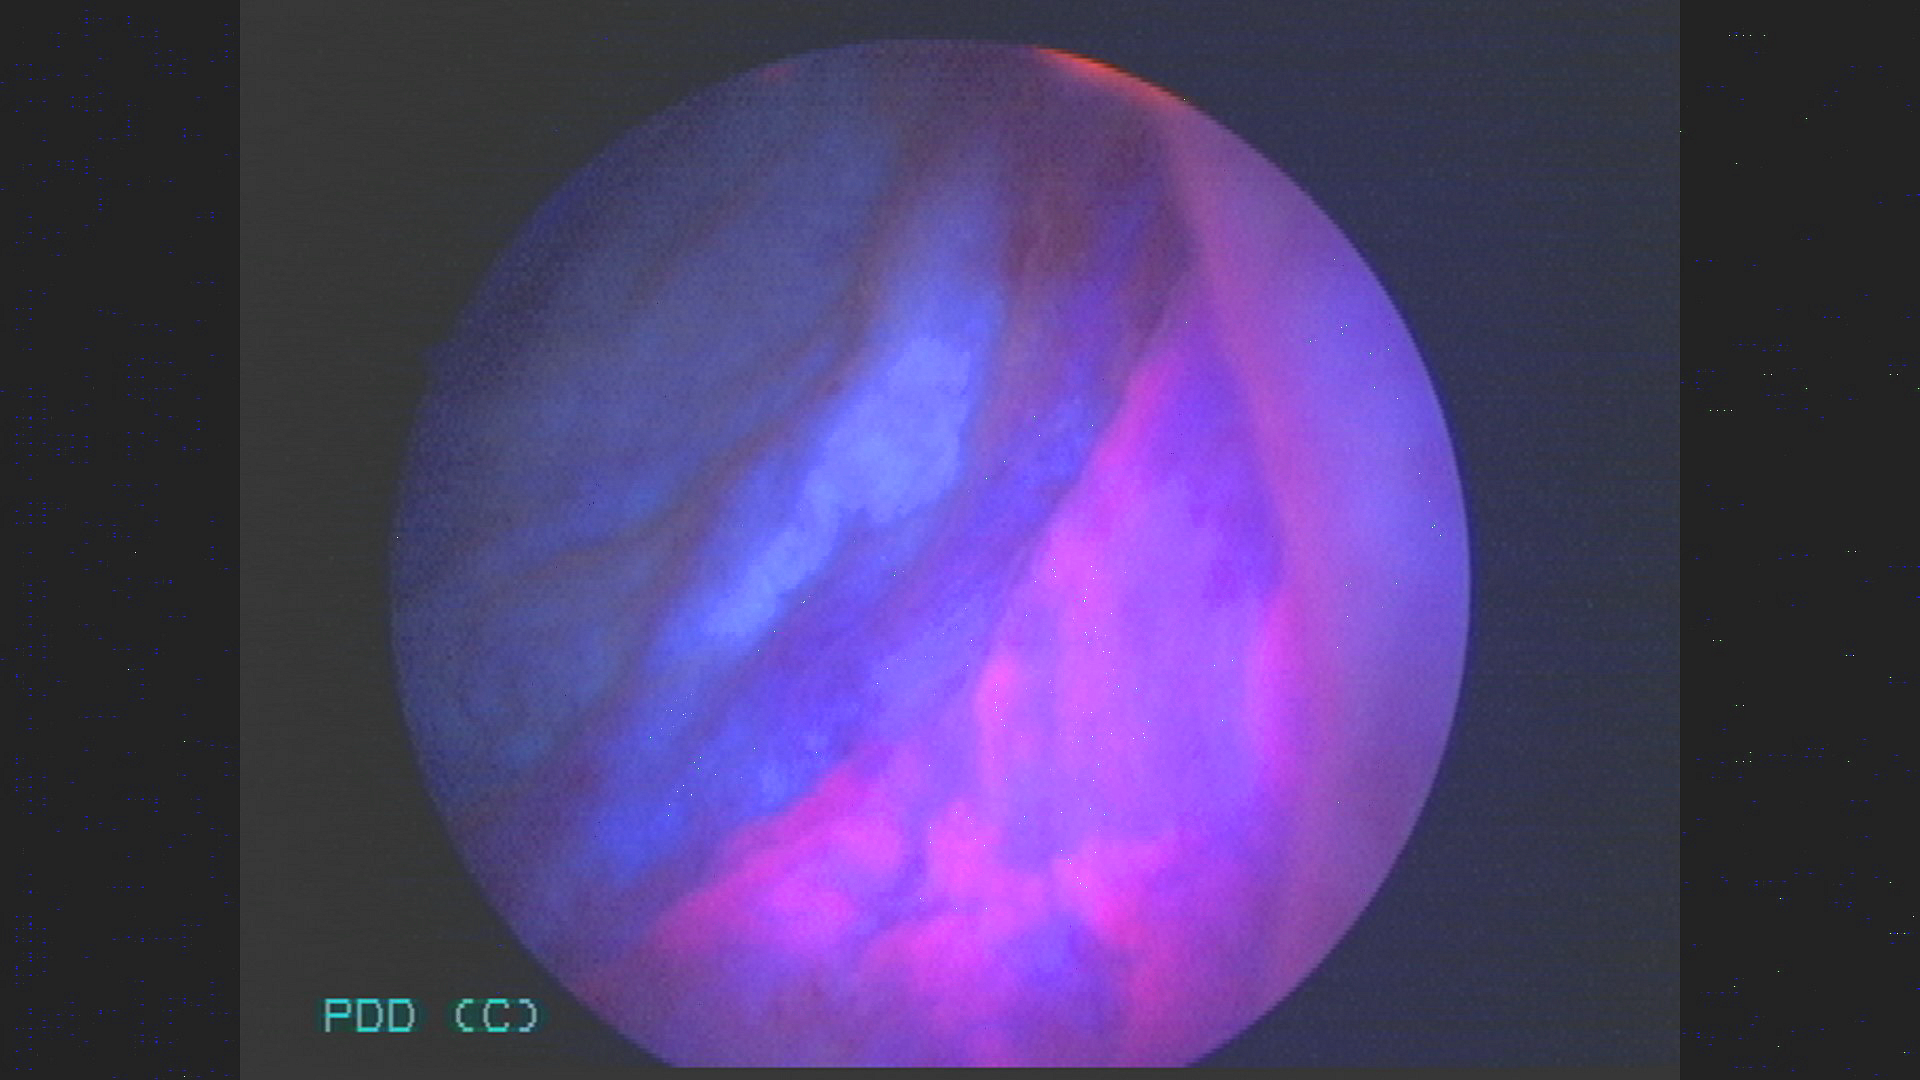
Modality: BLC
Class: Malignant
Subclass: HighGradePapillary
Lesion: L1
Stage: T1
Morphology: Non-papillary
Bladder cancer association: Yes